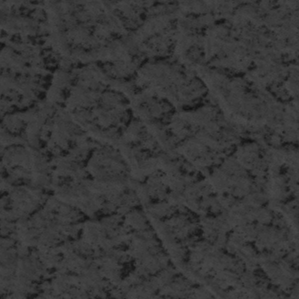
Label: frost